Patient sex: M
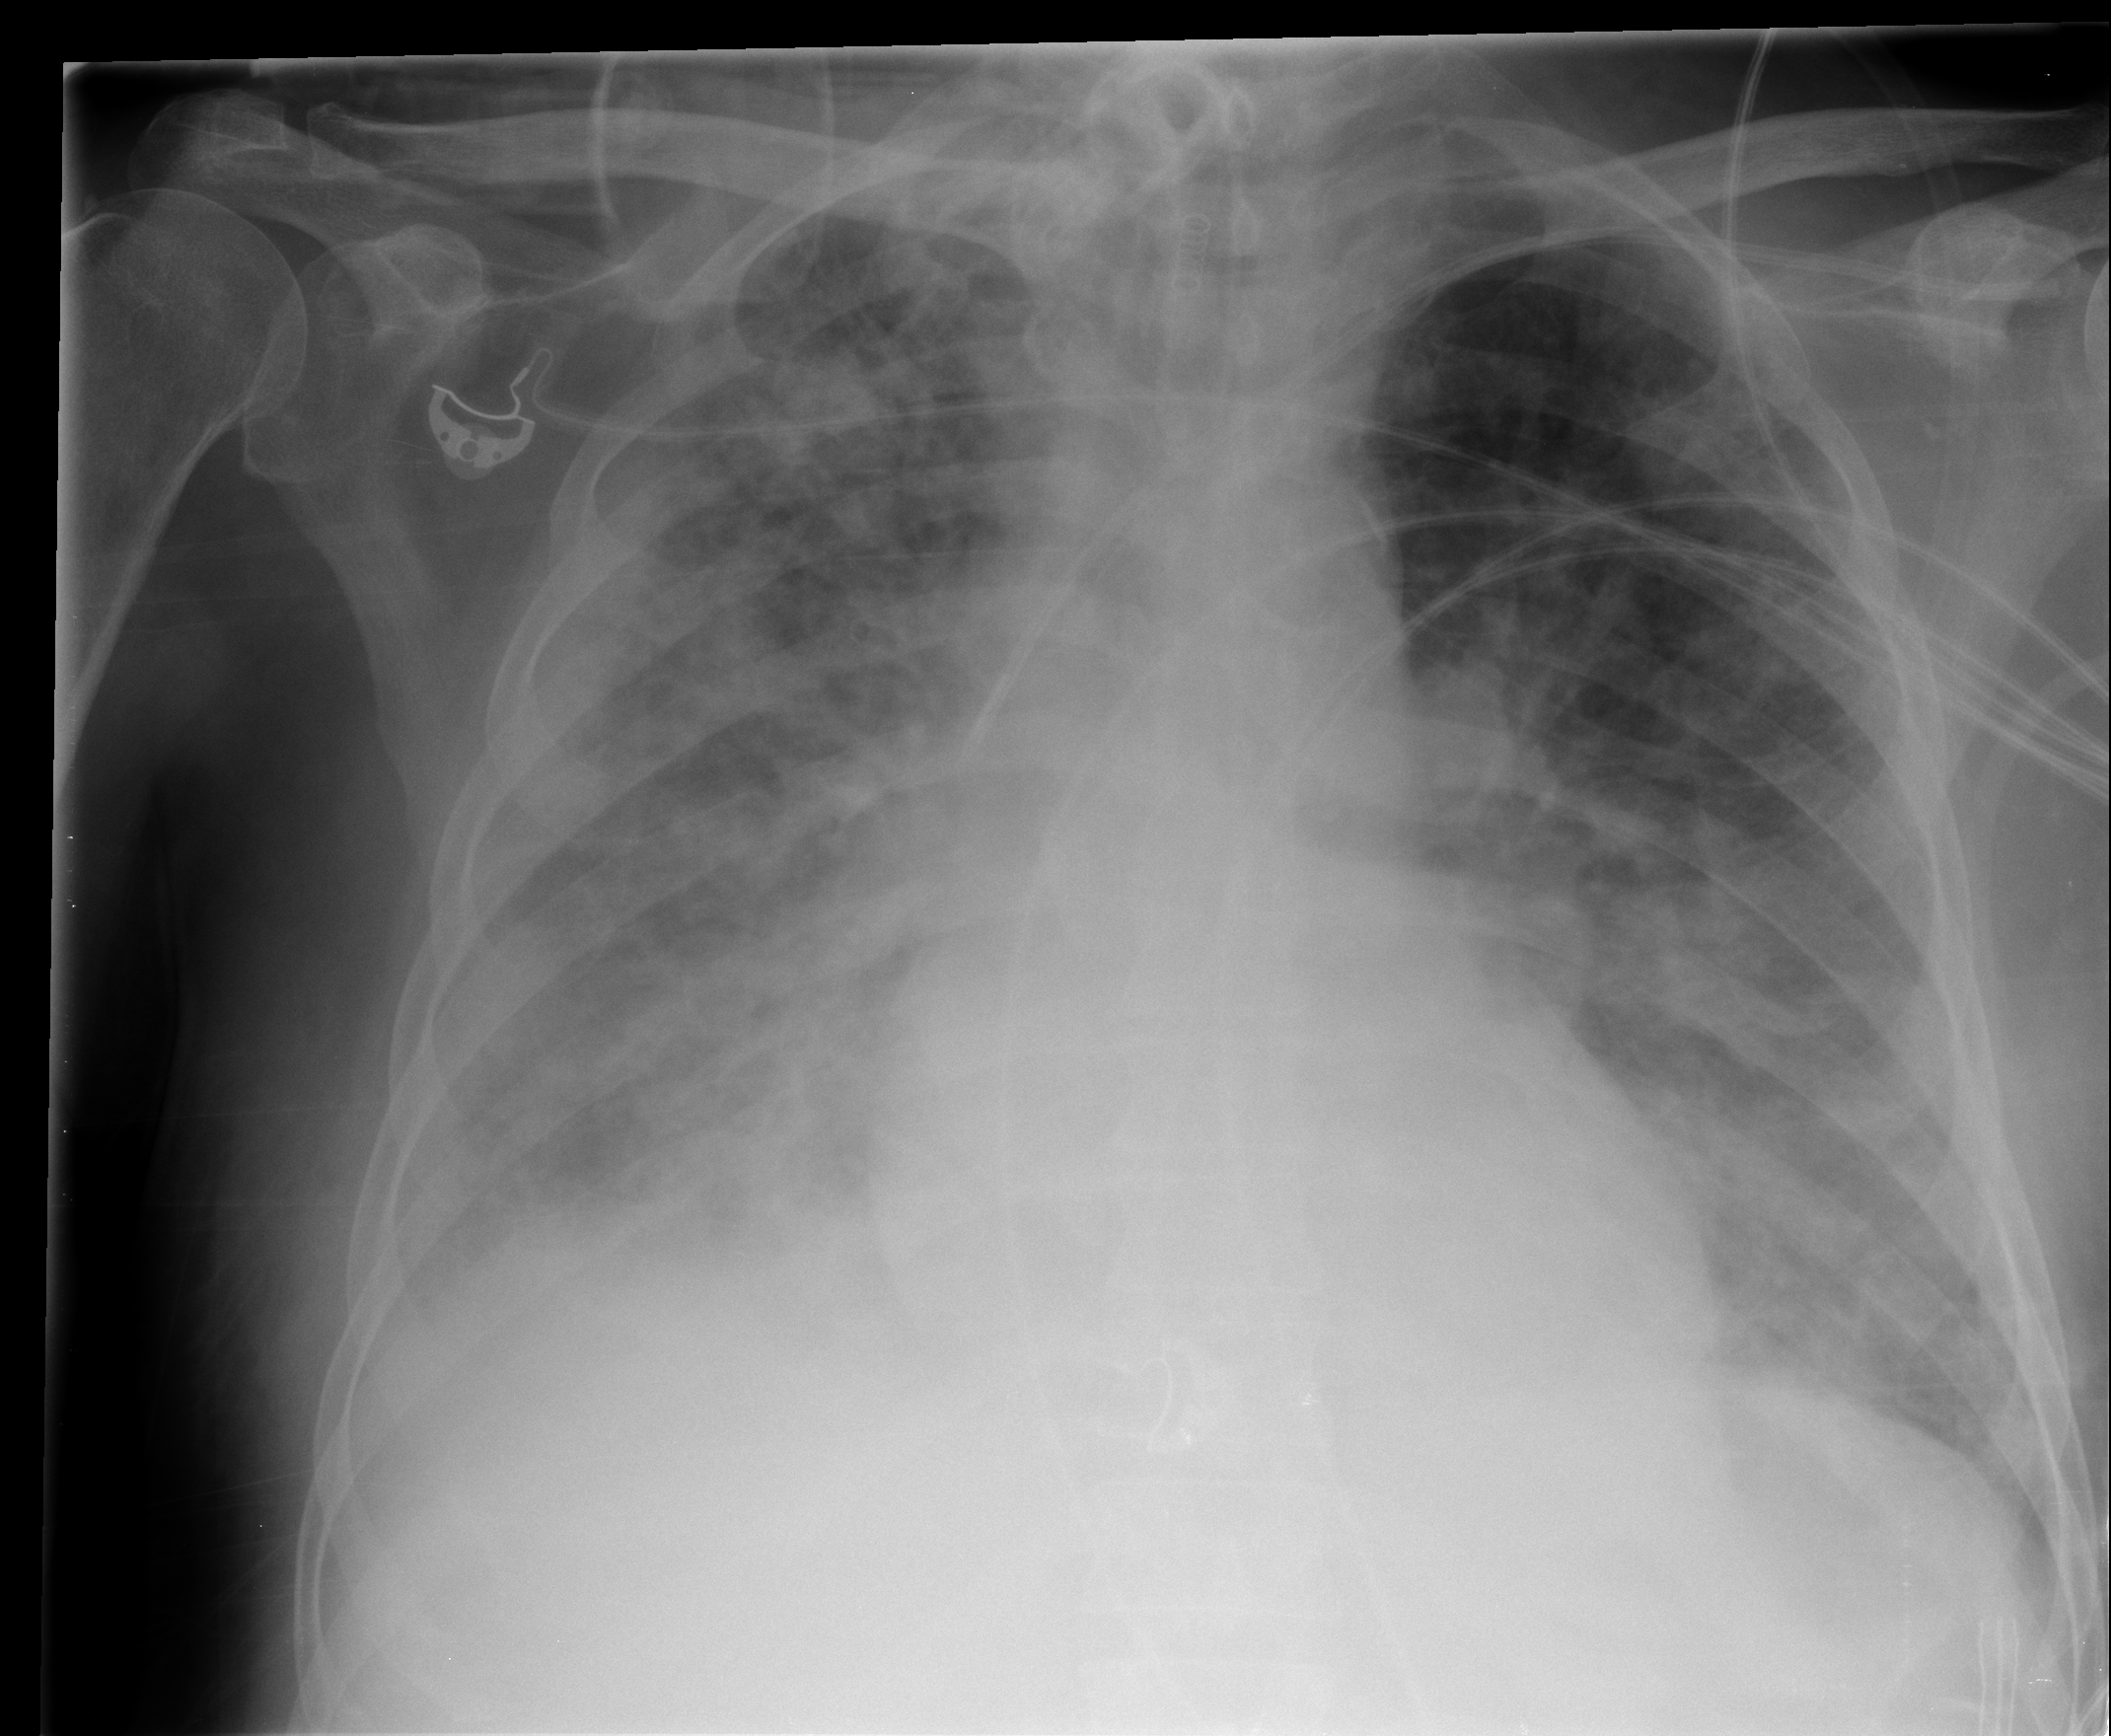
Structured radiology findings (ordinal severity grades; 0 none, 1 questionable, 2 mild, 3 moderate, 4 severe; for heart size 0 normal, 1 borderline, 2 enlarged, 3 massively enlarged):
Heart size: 0
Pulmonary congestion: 3
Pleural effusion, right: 2
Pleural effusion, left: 0
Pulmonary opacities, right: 4
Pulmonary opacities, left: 3
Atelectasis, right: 3
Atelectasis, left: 2